Interaction volume radius: 10 \u00c5
Interaction volume height: 15 \u00c5
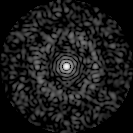
Disorder parameter: 0.8456